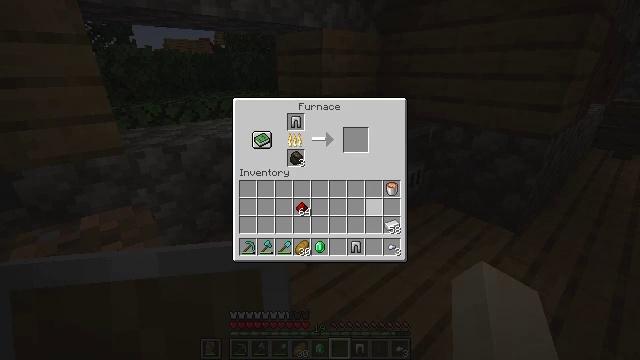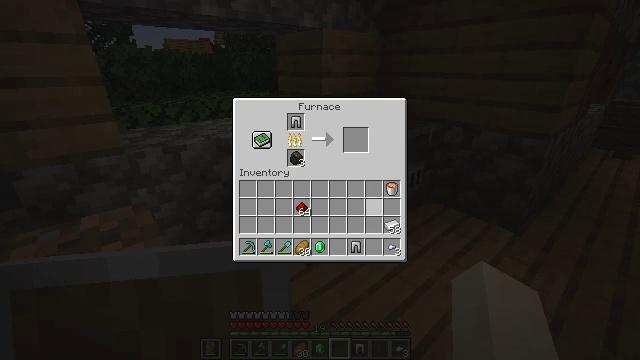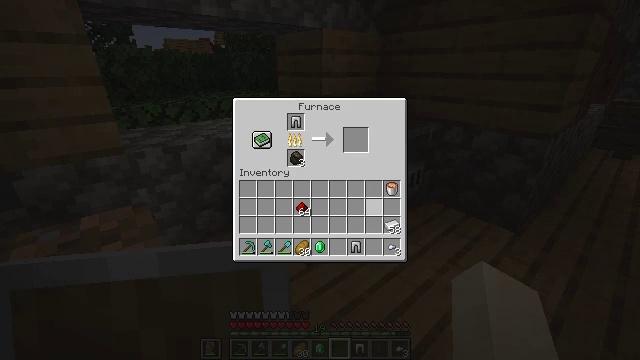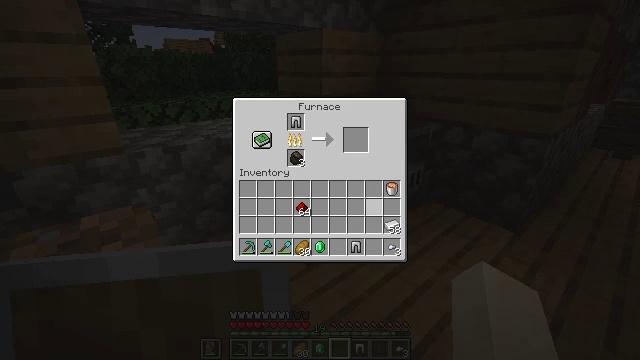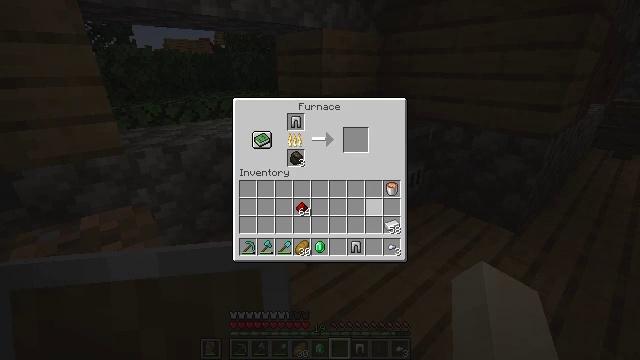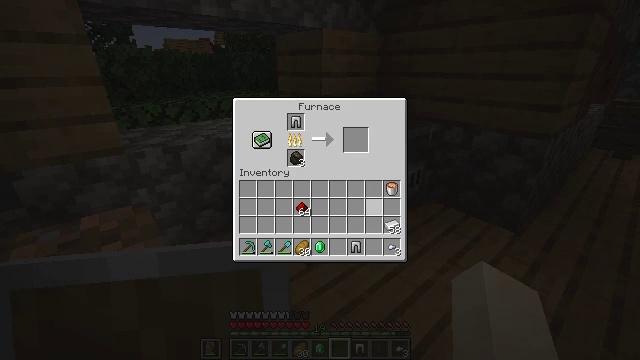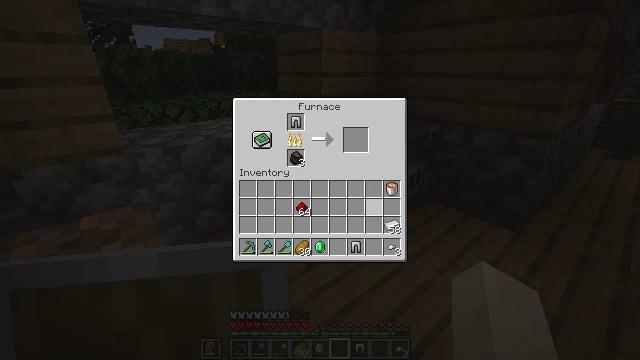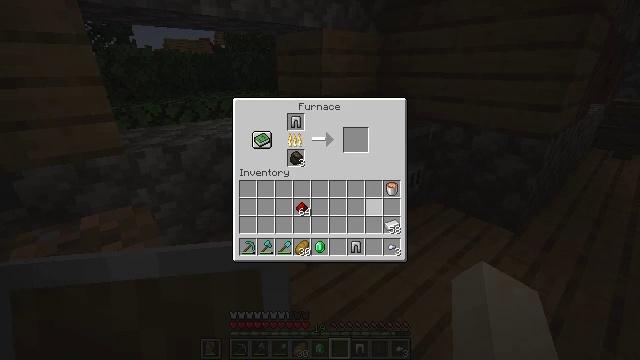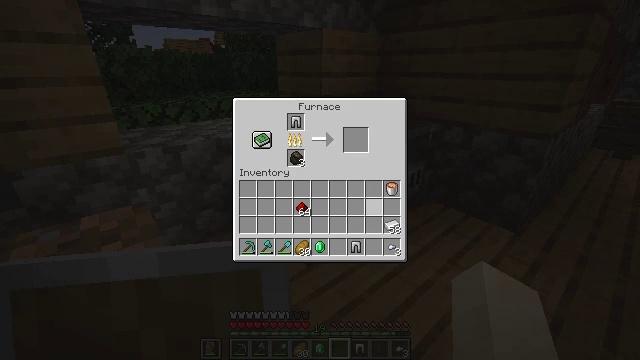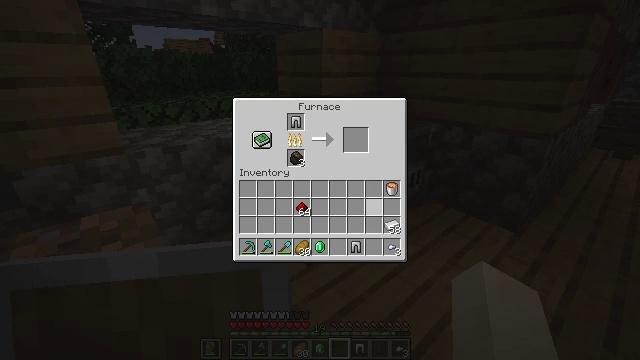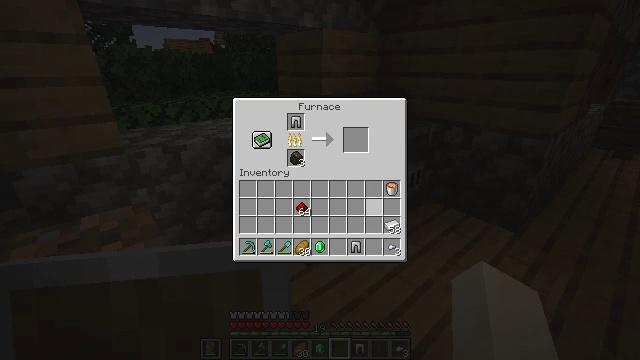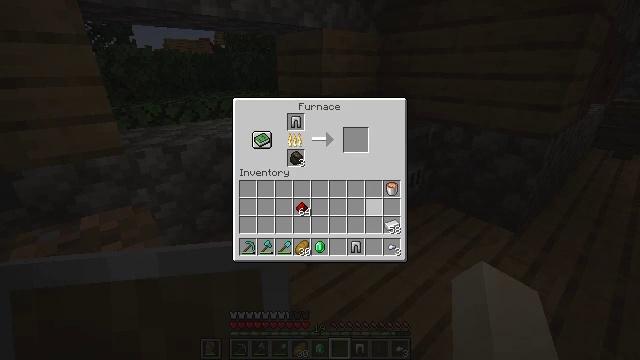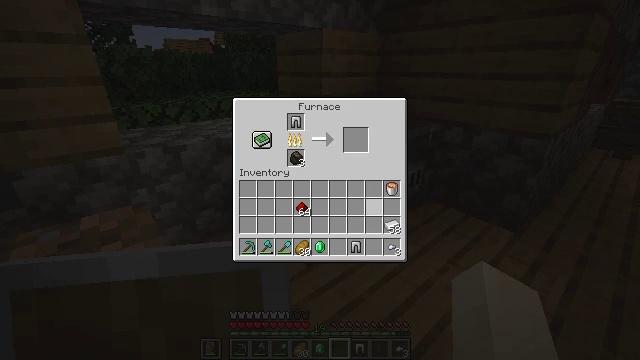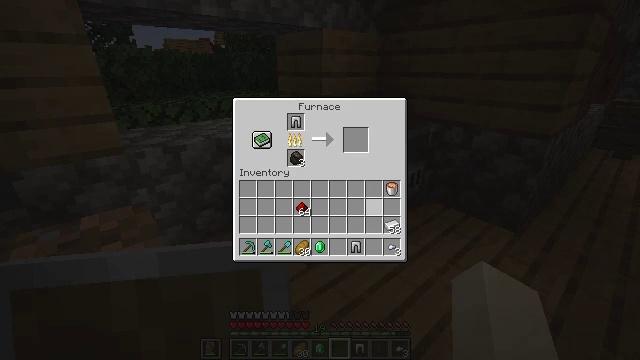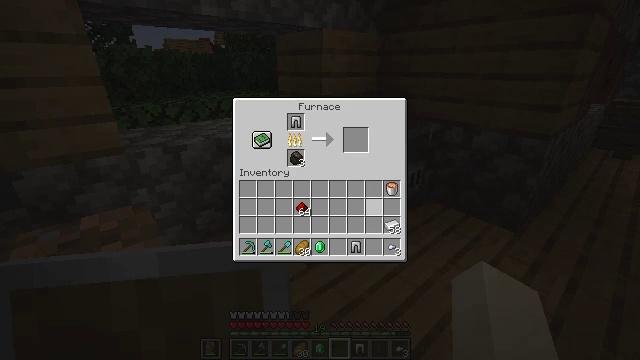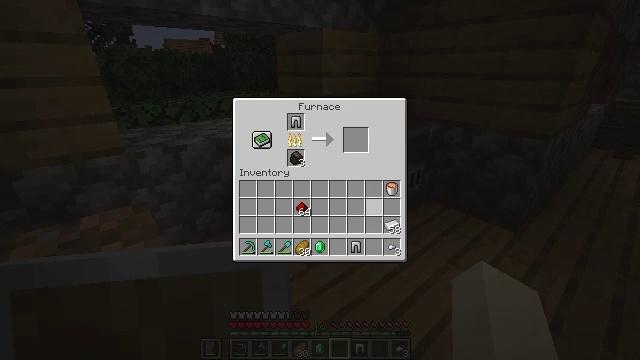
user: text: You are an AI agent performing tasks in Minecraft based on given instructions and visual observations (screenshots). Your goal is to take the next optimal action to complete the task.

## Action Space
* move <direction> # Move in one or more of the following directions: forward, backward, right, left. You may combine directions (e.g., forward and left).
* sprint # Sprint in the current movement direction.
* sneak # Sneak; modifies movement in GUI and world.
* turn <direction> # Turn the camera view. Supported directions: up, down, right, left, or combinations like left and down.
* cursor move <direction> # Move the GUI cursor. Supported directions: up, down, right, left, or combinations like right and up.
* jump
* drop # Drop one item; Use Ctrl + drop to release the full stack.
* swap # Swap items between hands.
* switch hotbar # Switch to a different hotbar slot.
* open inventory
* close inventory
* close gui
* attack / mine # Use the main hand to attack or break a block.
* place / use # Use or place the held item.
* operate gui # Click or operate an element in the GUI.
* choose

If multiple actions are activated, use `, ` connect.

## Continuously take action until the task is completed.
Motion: motion action
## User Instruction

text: Craft iron nugget in the crafting table.
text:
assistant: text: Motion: no_op
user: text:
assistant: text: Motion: no_op
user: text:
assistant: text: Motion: no_op
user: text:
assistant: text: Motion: no_op
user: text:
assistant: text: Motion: no_op
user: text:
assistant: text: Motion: no_op
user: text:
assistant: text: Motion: no_op
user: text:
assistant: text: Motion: no_op
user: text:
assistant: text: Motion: no_op
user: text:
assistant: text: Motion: no_op
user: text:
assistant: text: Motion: no_op
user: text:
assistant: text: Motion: no_op
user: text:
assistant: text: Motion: no_op
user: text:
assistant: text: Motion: no_op
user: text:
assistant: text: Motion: no_op
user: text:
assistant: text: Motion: no_op
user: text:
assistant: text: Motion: no_op
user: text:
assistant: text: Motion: no_op
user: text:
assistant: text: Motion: no_op
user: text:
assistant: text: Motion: no_op
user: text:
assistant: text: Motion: no_op
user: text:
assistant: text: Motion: no_op
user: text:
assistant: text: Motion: no_op
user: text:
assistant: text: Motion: no_op
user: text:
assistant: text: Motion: no_op
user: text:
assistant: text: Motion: no_op
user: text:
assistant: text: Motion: no_op
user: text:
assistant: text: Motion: no_op
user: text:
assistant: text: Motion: no_op
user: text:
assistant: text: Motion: no_op